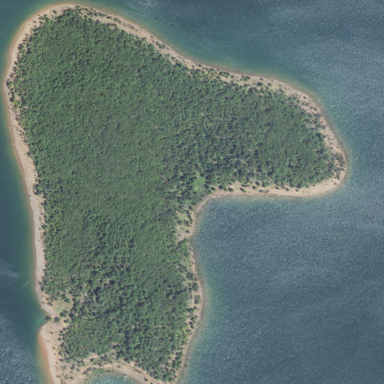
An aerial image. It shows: Islet.